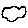
Label: cloud